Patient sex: F
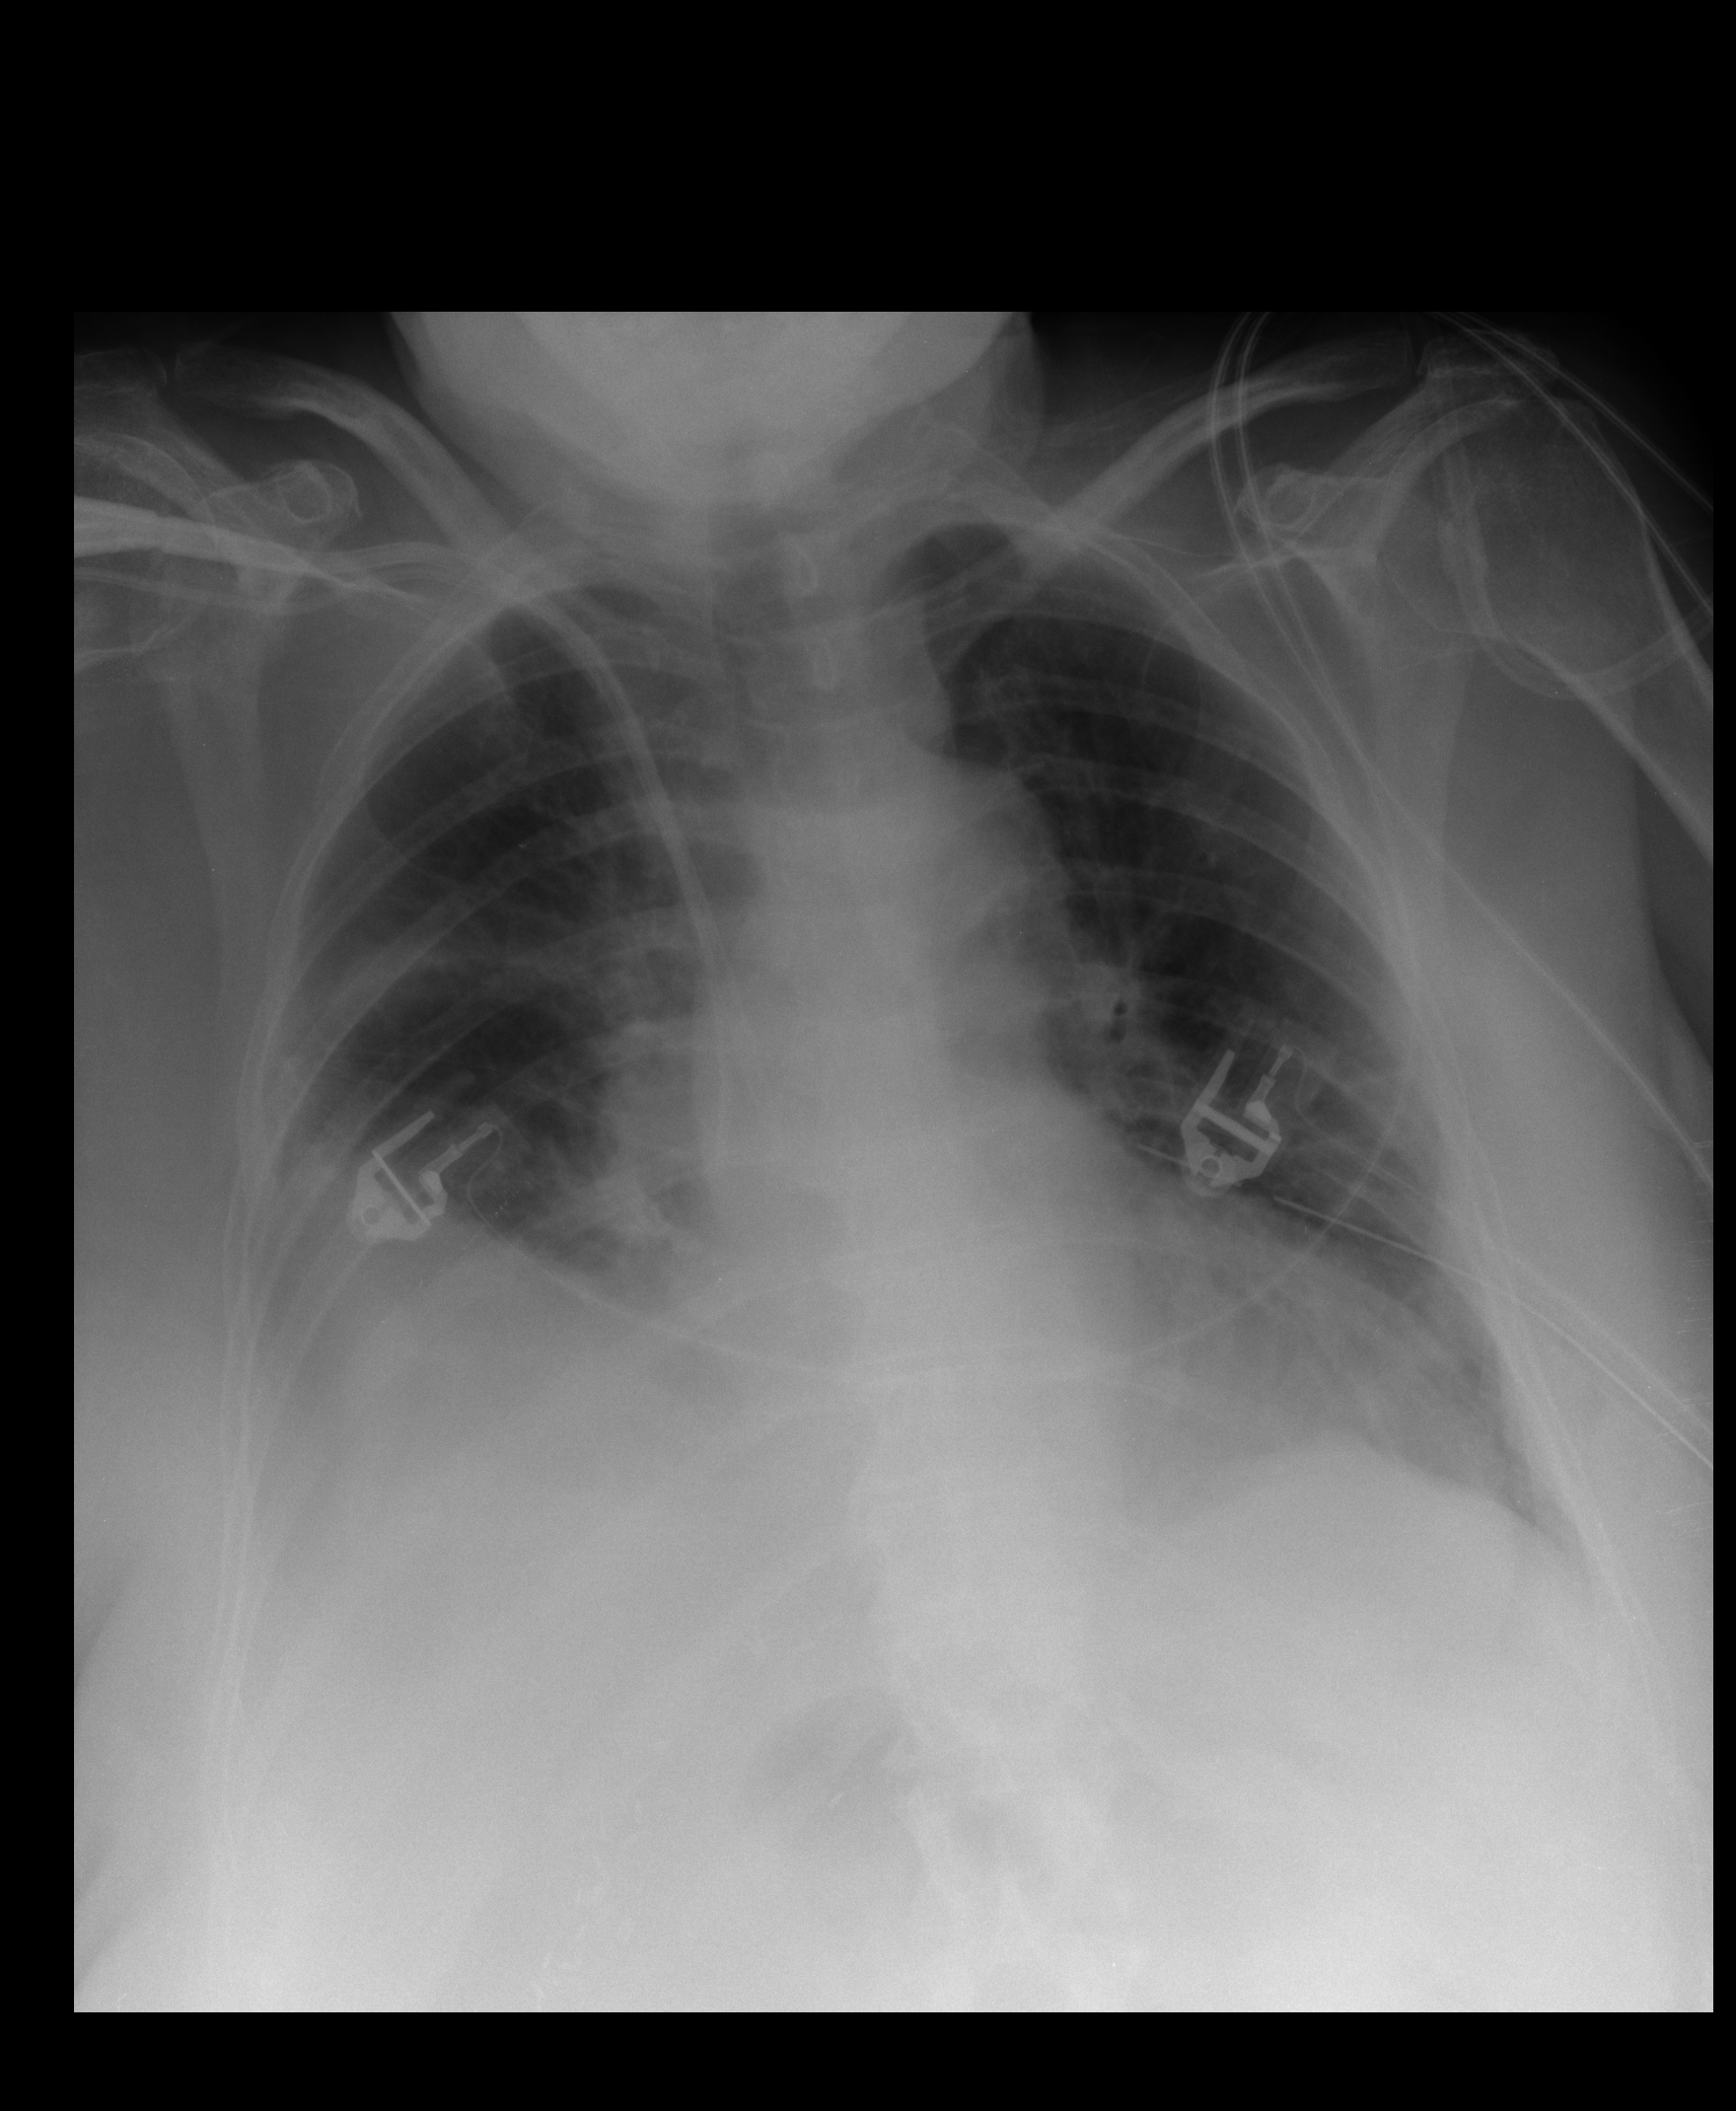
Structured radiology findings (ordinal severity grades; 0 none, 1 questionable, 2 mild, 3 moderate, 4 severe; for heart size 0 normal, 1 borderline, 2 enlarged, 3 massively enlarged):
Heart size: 2
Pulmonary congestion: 0
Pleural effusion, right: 2
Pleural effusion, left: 0
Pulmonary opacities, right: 0
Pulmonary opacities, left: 0
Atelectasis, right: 2
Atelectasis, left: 2